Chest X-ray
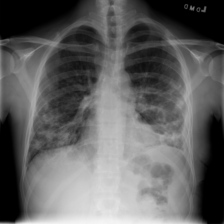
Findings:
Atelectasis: negative
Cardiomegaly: negative
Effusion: negative
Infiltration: negative
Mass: negative
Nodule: positive
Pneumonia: negative
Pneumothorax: positive
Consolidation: negative
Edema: negative
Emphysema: negative
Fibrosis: positive
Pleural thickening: negative
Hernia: negative